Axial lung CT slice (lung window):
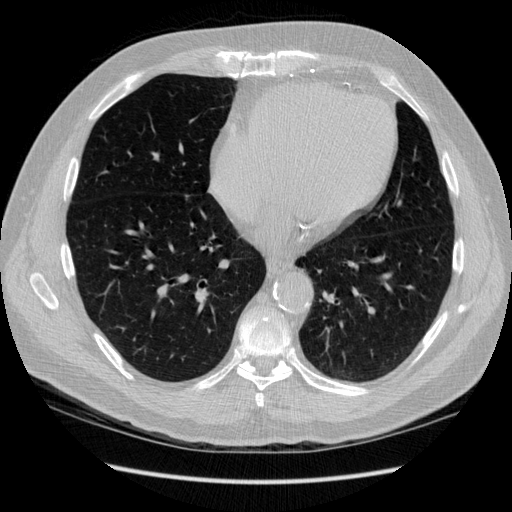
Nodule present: no